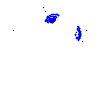
Particle: electron